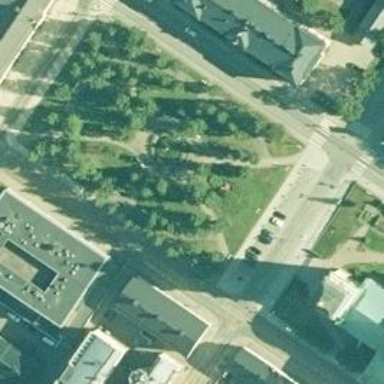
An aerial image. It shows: Memorial site with historic significance.